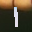
Label: 1